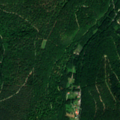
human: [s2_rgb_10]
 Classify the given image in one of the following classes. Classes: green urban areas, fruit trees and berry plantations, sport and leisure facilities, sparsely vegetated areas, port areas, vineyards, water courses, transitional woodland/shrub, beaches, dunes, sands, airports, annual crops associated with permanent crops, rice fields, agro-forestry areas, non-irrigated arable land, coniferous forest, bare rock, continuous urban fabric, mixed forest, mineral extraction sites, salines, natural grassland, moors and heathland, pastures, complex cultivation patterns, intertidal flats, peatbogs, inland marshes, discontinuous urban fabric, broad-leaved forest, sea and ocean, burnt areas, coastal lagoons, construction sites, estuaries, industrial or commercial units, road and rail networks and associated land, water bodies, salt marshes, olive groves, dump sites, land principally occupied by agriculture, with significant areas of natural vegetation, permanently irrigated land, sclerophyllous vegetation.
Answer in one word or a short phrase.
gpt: broad-leaved forest, coniferous forest, mixed forest